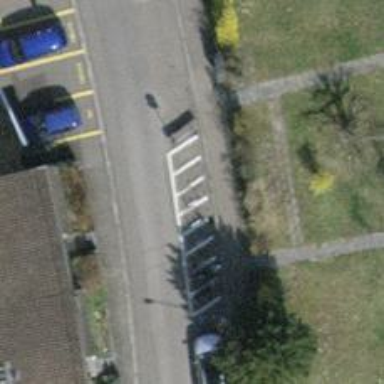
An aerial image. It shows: Motorcycle parking area.